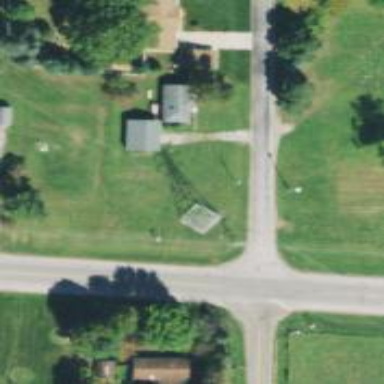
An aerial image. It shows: Lattice structure tower used for power distribution.